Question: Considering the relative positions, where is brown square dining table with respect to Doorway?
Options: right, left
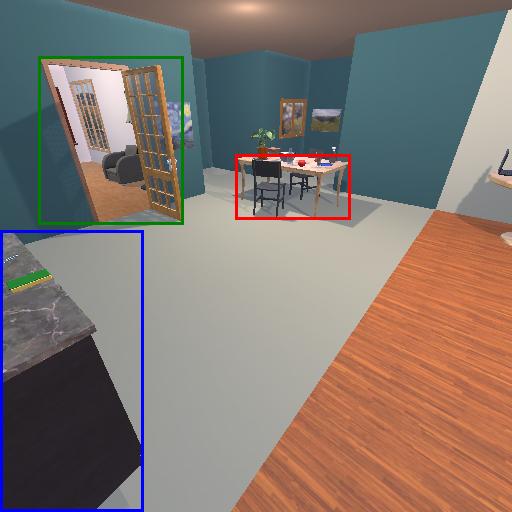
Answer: right